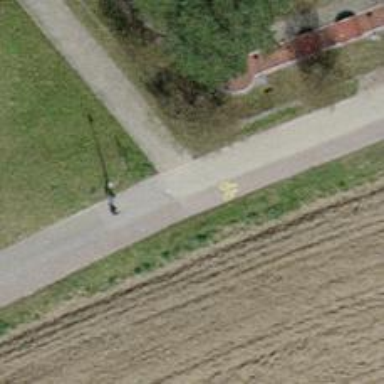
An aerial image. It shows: Path made of paving stones.